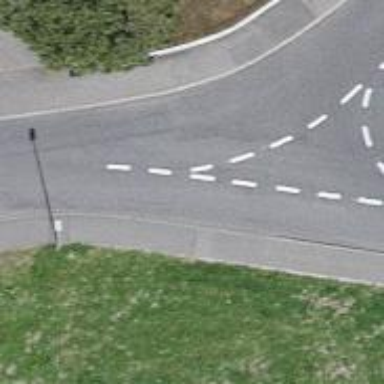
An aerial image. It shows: Unmarked road crossing.